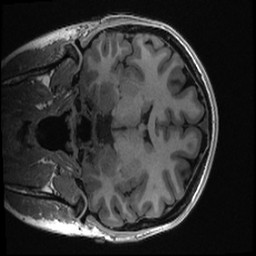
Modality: T1w
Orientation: coronal